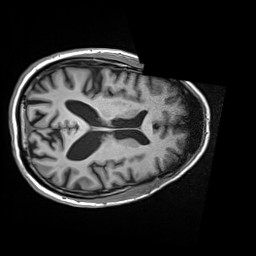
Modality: T1w
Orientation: axial
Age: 63
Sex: male
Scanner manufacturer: siemens
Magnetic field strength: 3 T
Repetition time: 2.2 s
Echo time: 0.00245 s